Field crop: maize
Growth stage: 2
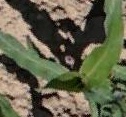
Species: maize